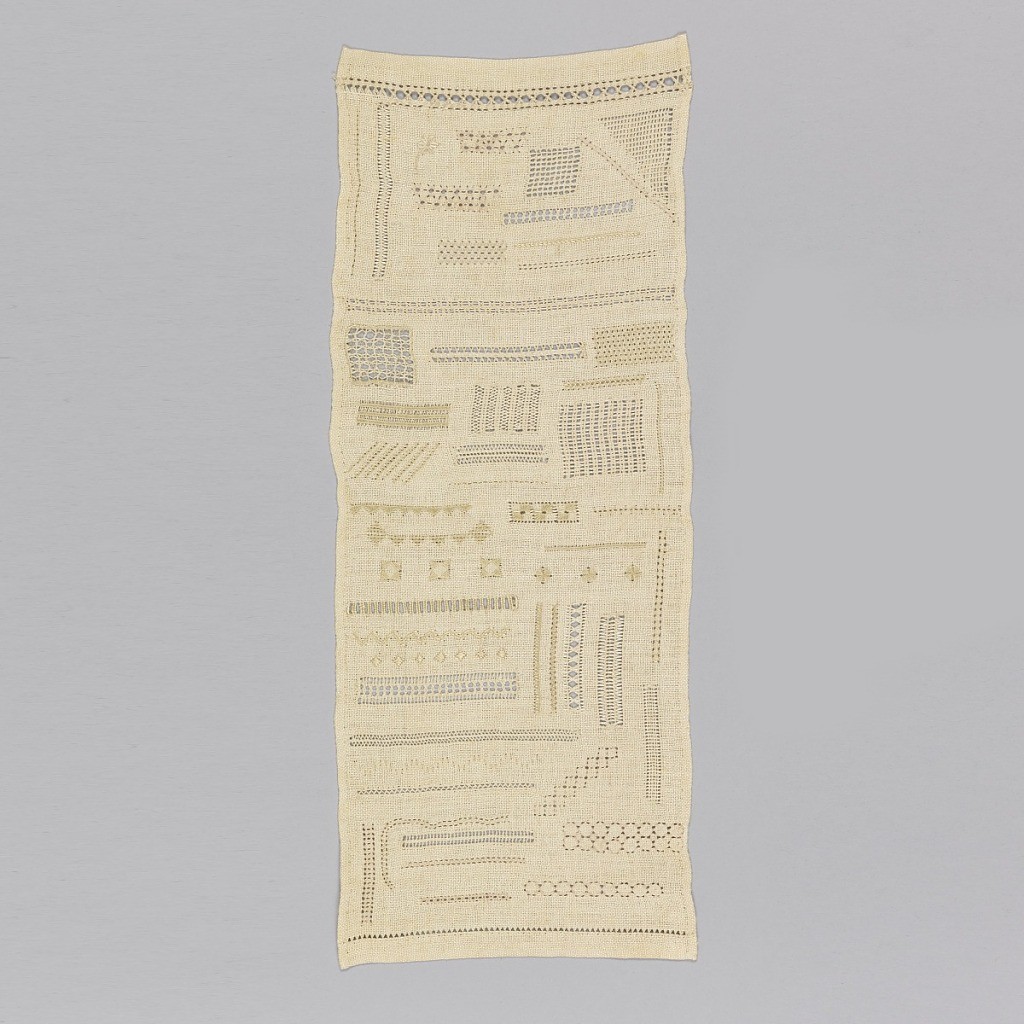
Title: Sampler
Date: ca. 1882
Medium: mercerized cotton embroidery on linen foundation Technique: embroidered in satin, feather, cross, eyelet, and detached chain stitches, with withdrawn element work and deflected element work with looping and overcasting stitches on plain weave foundation
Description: White on white sampler assortment of patterns of withdrawn element and deflected element work work and solid motifs.